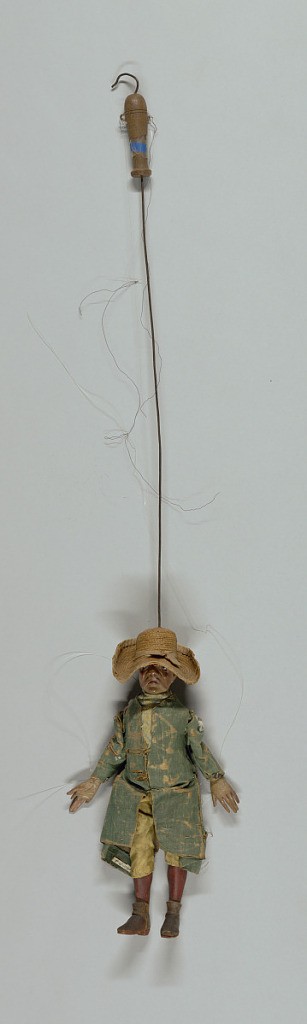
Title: Il Vappo
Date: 18th century
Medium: Carved and painted wood, glass and woven cloth
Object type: Puppet
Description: Set of Commedia dell'arte marionettes, each with facial masks and costume of stock character. Il Vappo  shown with a large straw hat, long blue jacket and red stockings.